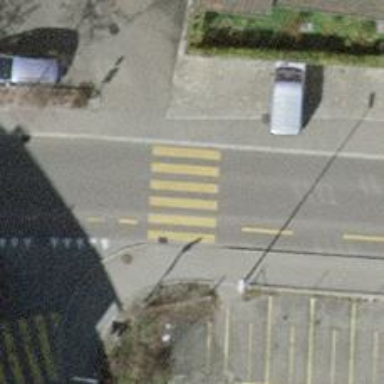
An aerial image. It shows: Zebra crossing on the road.